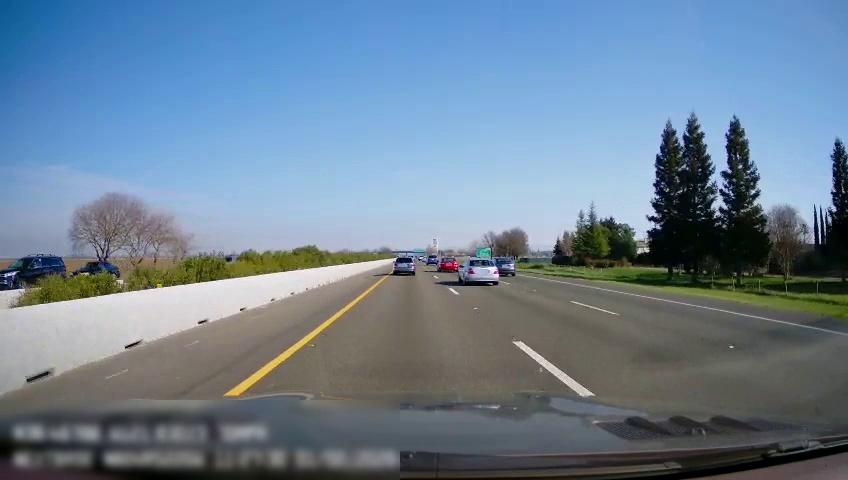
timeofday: Day
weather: Sunny
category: Drivable Space
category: Vehicles | SUV
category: Vehicles | Car
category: Vehicles | SUV
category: Vehicles | Car
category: Vehicles | Car
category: Vehicles | SUV
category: Vehicles | Car
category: Lanes | Current Lane
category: Lanes | Current Lane
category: Lanes | Alternate Lane
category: Lanes | Alternate Lane
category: Traffic | Signs